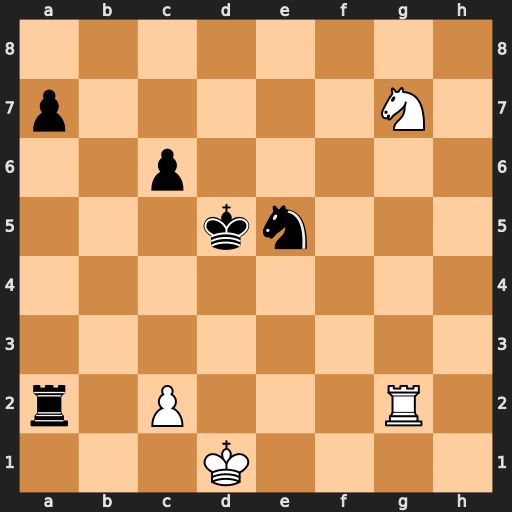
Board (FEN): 8/p5N1/2p5/3kn3/8/8/r1P3R1/3K4
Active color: w
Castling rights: -
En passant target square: -
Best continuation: c4+ Nxc4 Rxa2